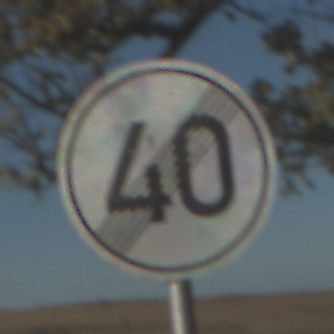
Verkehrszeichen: EndeGeschwindigkeit40
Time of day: MorningAfternoon
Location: Outdoor (Nature)
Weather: PartlyCloudy
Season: NotSpecified
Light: Natural